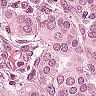
Metastatic tissue present: yes